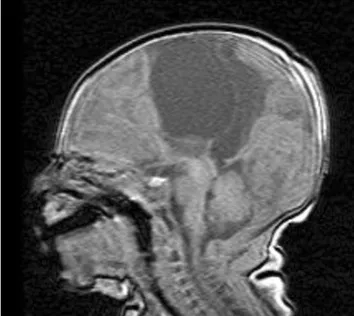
Sagittal T1 image at 5 days old demonstrating interhemispheric cysts and agenesis of corpus callosum.
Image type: radiology (mri)